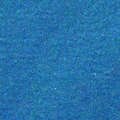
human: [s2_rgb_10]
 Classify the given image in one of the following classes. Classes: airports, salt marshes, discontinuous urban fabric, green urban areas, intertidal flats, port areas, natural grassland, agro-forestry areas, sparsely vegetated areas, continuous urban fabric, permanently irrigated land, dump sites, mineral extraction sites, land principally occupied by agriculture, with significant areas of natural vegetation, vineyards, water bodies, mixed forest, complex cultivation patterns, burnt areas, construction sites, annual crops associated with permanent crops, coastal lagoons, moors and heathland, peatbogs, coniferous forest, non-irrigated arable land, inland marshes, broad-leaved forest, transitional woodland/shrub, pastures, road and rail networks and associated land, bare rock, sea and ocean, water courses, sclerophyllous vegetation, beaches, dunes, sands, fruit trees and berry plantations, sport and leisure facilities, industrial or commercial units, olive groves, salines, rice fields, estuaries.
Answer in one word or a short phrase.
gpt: sea and ocean